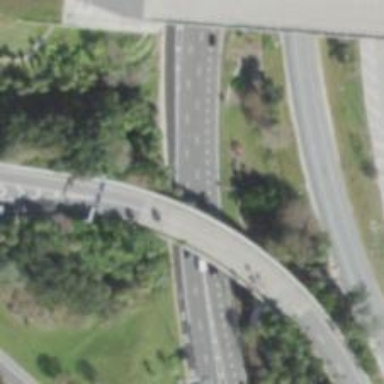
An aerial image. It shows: Motorway.